Aerial crown-view tile of a tropical tree (Barro Colorado Island, Panama), acquired 20240813:
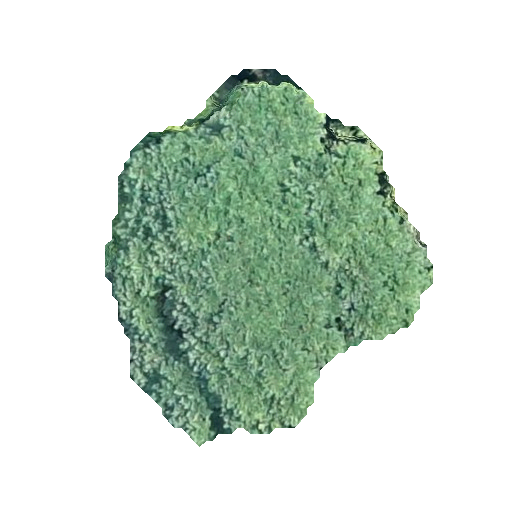
Species: Jacaranda copaia
GBIF accepted scientific name: Jacaranda copaia
Crown area: 123.42 m²